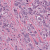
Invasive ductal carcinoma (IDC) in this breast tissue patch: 1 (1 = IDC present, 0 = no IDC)